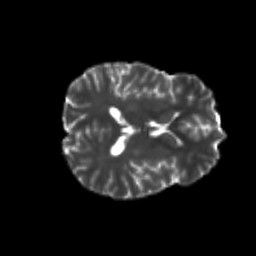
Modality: T2w
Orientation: axial
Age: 24
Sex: male
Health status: healthy
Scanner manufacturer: philips
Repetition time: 7.391 s
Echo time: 0.08599 s